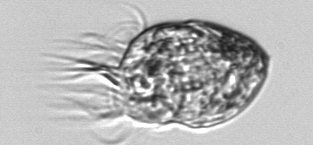
Label: Strombidium_morphotype1